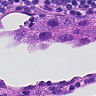
Metastatic tissue present: yes